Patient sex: M
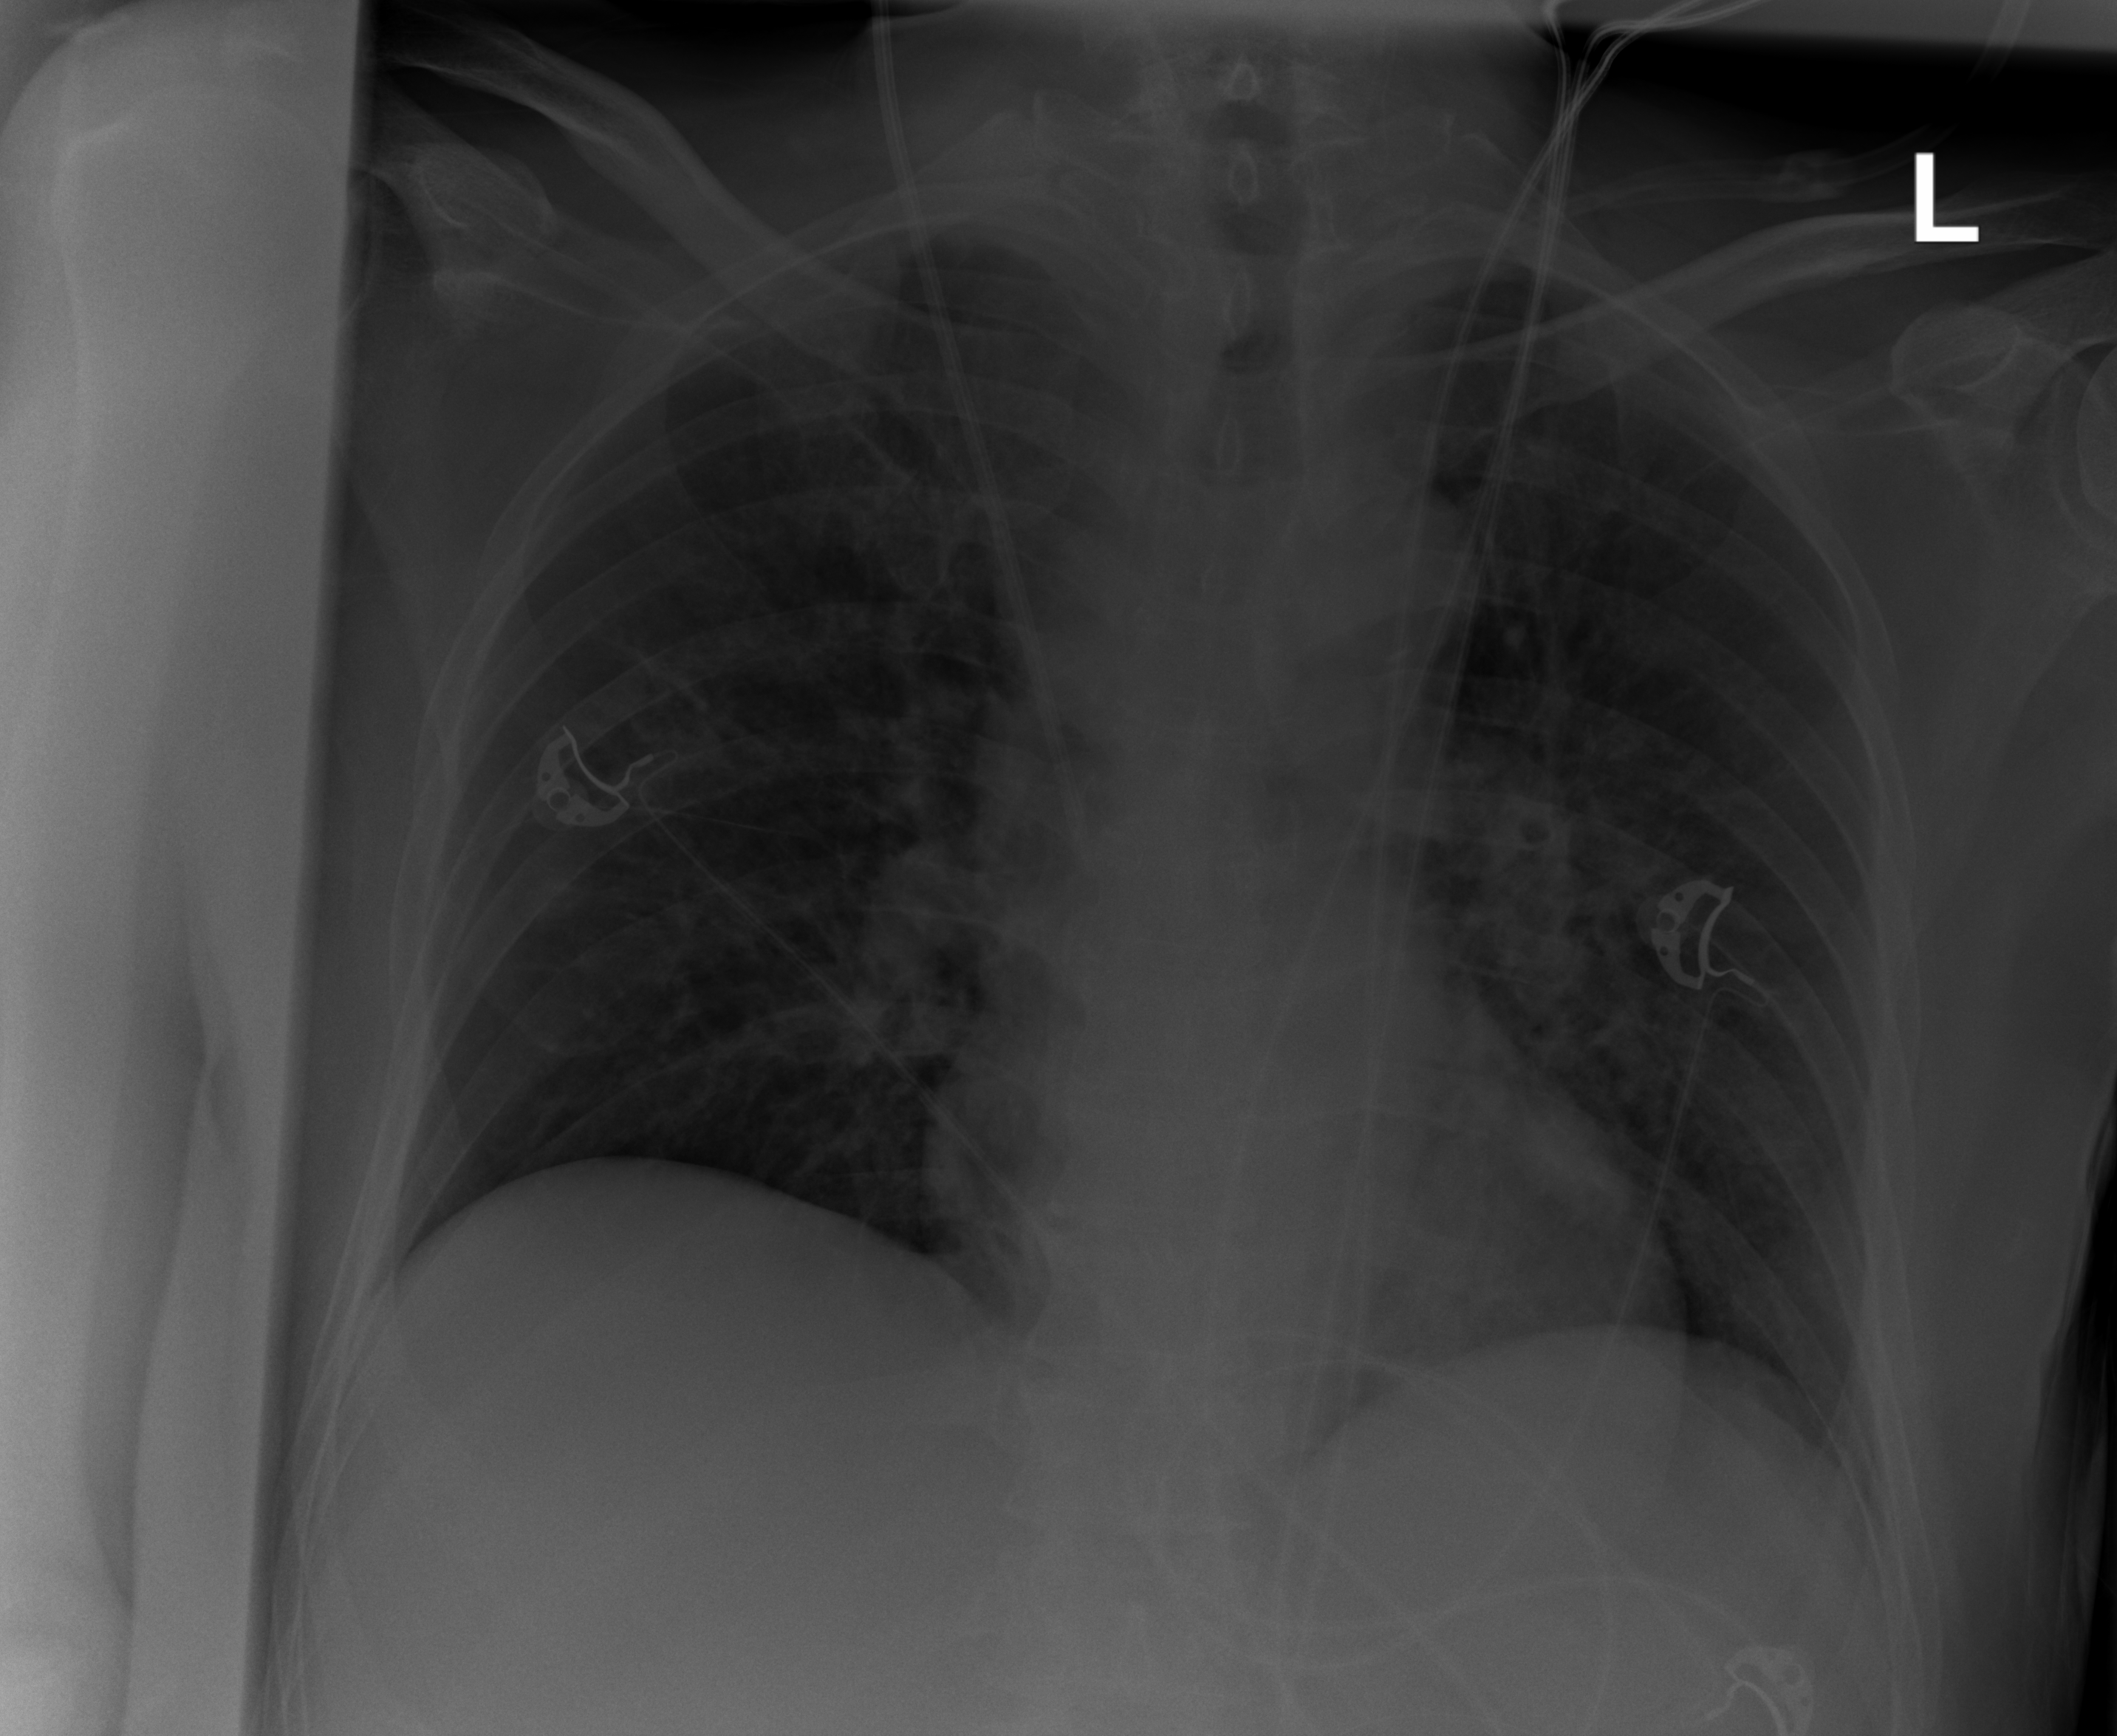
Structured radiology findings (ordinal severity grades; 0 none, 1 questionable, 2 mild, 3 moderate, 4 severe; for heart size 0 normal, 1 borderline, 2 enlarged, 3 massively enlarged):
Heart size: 1
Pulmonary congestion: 1
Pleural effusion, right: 0
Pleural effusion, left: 0
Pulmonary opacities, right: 1
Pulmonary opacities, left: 3
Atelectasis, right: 2
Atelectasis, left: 2